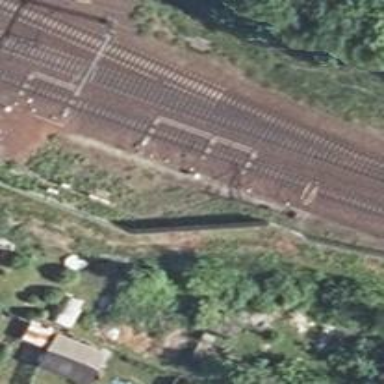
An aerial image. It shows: Railway switch with the turnout on the left side.